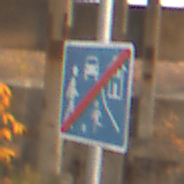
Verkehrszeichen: EndeVerkehrsberuhigterBereich
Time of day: SunriseSunset
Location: Roofed (Suburban)
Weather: Clear
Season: NotSpecified
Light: Natural